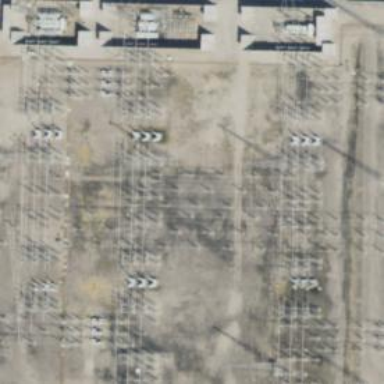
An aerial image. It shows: Switch for power supply.